Question: First time trying out the 'Deriv' package. I was trying to compute a very simple integral of partial derivative as a start:

Here's my attempt:
'''
junk <- function (m) {
-m*eval(deriv(~((exp(0.1*(100-94.5)^2))/(exp(0.1*(100-94.5)^2)+exp(0.1*
(m-95)^2)+exp(0.1*(m-96)^2))),"m"))
}
integrate(junk, lower = 100, upper = 100.5)
'''
which gives me a wrong answer of -24.30757, rather than 12.383. Can anyone shed some light on how to fix this please? Thanks!
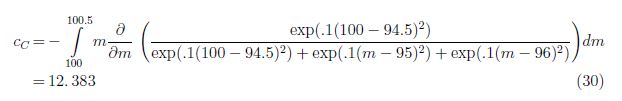
Answer: The problem here is, that 'deriv()' does not return an expression. For uni variate derivation use 'D()'
'''
junk <- function (m) {
-m*eval(D(expression((exp(0.1*(100-94.5)^2))/(exp(0.1*(100-94.5)^2)+exp(0.1*(m-95)^2)+exp(0.1*(m-96)^2))),"m")
}
integrate(junk, lower = 100, upper = 100.5)
'''
> 12.38271 with absolute error < 1.4e-13
For comparison:
return of 'deriv()' - call
'''
deriv(expression((exp(0.1*(100-94.5)^2))/(exp(0.1*(100-94.5)^2)+exp(0.1*
(m-95)^2)+exp(0.1*(m-96)^2))),"m"))
'''
> '''
expression({
.expr4 <- exp(0.1 * (100 - 94.5)^2)
.expr5 <- m - 95
.expr8 <- exp(0.1 * .expr5^2)
.expr10 <- m - 96
.expr13 <- exp(0.1 * .expr10^2)
.expr14 <- .expr4 + .expr8 + .expr13
.value <- .expr4/.expr14
.grad <- array(0, c(length(.value), 1L), list(NULL, c("m")))
.grad[, "m"] <- -(.expr4 * (.expr8 * (0.1 * (2 * .expr5)) +
.expr13 * (0.1 * (2 * .expr10)))/.expr14^2)
attr(.value, "gradient") <- .grad
.value })
'''
return of 'D()' - expression
'''
D(expression((exp(0.1*(100-94.5)^2))/(exp(0.1*(100-94.5)^2)+exp(0.1*(m-95)^2)+exp(0.1*(m-96)^2))),"m")
'''
> '''
-((exp(0.1 * (100 - 94.5)^2)) * (exp(0.1 * (m - 95)^2) * (0.1 *
(2 * (m - 95))) + exp(0.1 * (m - 96)^2) * (0.1 * (2 * (m -
96))))/(exp(0.1 * (100 - 94.5)^2) + exp(0.1 * (m - 95)^2) +
exp(0.1 * (m - 96)^2))^2)
'''
so with your syntax and the 'eval()' you need another expression which is provided by 'D()'. Or you use the call object, either way is possible.